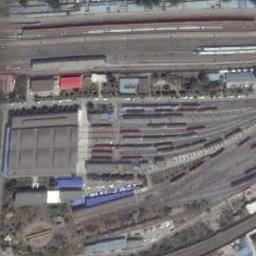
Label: railway_station